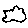
Label: cloud